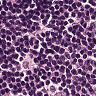
Metastatic tissue present: no